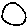
Label: circle